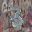
Label: 3